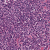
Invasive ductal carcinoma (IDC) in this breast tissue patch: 1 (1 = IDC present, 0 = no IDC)